Question: I'm using Python 2.4 and py2exe version that fits my Python version. My files that I want to make executable are in the Python 2.4 folder in the same directory as its setup.py file.
When I run script (in cmd) 'c:\Python24\python.exe setup.py py2exe', I got bunch of text in my cmd and error like you can see in the picture. Modules are missing and file can't be turned in executable one. I've been having this problem for a very long time and I don't know how to solve it. I need to make my program executable.
Any ideas how to solve this?

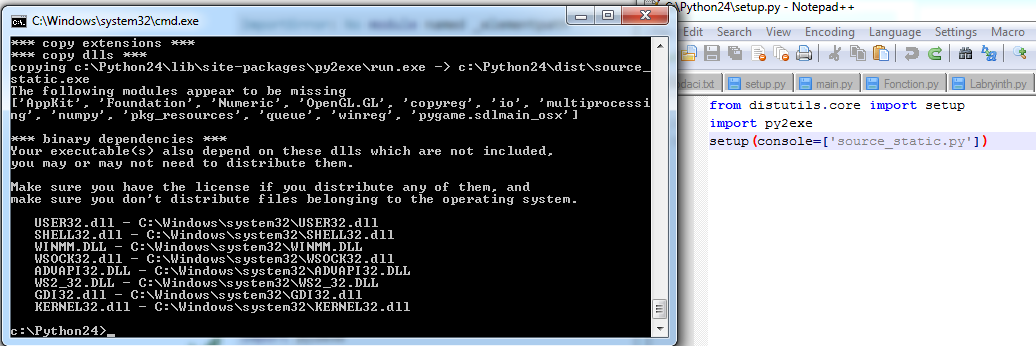
Answer: After few weeks (had this problem even before) I'm happy to say that I solved this problem! :)
(<URL>:
I solved it by editing setup.py script with adding "excludes" part in it. That resulted in successful making of executable file!
Modified setup.py script:
'''
from distutils.core import setup
import py2exe
setup(windows=['source_static.py'], options={
"py2exe": {
"excludes": ["OpenGL.GL", "Numeric", "copyreg", "itertools.imap", "numpy", "pkg_resources", "queue", "winreg", "pygame.SRCALPHA", "pygame.sdlmain_osx"],
}
}
)
'''
So, if you have similar issues, just put those "missing" modules into this "excludes" line.
After I succeeded in making of executable file, I had next problem: . After days and days of searching and thinking how to solve this another problem, I found a way to do it. I couldn't believe that the problem was so absurd. The problem was in my code, with font definition:
'''
font1 = pygame.font.SysFont(None, 13)
'''
After changing "" to some system font name (for an example "Arial" (must be a string)), and compiling, I couldn't believe that my .exe file worked!
'''
font1 = pygame.font.SysFont("Arial", 13)
'''
Of course, you can use your own font, but you must specify its path and define it in your program.
So for all of you who are experiencing this issues, try this steps and I hope that you will succeed.
I really hope that this will help you, because I've lost days and weeks trying to solve these problems. I even tried making my .exe file with all versions of python and pygame, with many other .exe builders and setup scripts, but without luck. Besides these problems, I had many other problems before but I found answers to them on stackoverflow.com.
I'm happy that I found a way to solve this problems and to help you if you are faced with the same ones.
> > 1st: update your Microsoft Visual C++ library to the latest one.2nd: if you have images or fonts similar that your executable program needs, include them to folder (where your .exe file has been created).3rd: when you are making your .exe file, include all needed files to the folder where your setup.py script is (all files and directories that your main script uses).
Used , and .